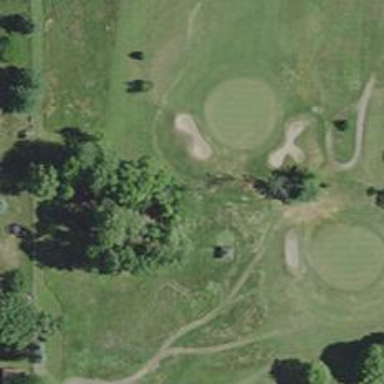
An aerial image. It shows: Well-maintained grade1 path designed for golf carts.